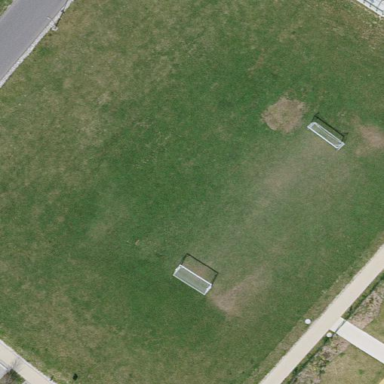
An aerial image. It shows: Soccer pitch designated for leisure and sports activities.